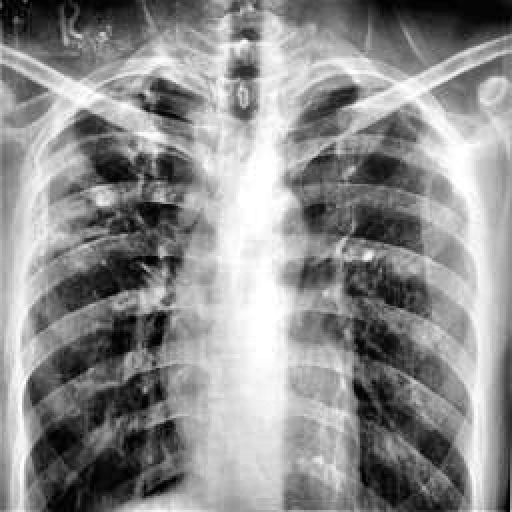
Finding: TUBERCULOSIS